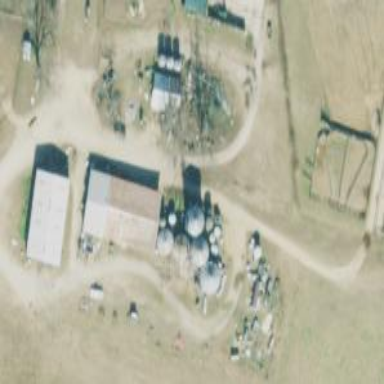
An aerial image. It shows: Silo.